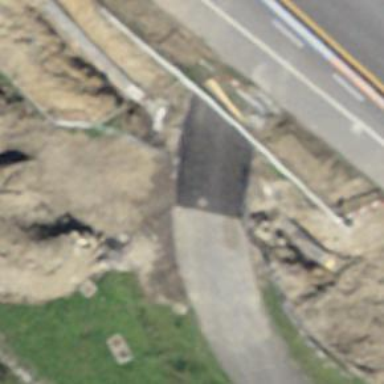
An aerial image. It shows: Unclassified road passing through tunnel.